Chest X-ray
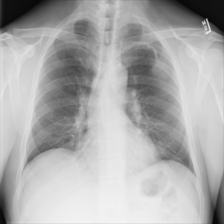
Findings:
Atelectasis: negative
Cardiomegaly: negative
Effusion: negative
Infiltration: negative
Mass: negative
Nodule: negative
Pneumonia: negative
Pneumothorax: negative
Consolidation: negative
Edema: negative
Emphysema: negative
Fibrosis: negative
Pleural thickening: negative
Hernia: negative